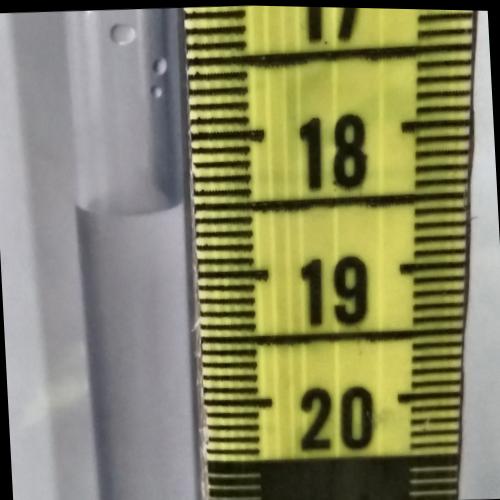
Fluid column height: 18.5 cm